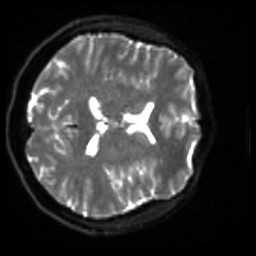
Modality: sbref
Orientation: axial
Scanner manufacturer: siemens
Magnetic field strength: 3 T
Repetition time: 4 s
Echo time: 0.0594 s